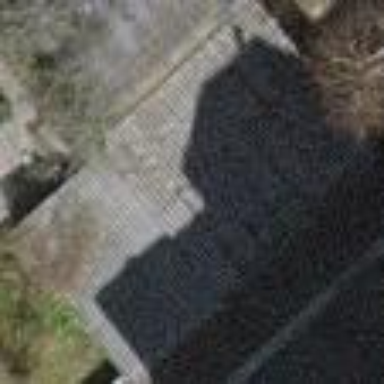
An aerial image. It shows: Garage with flat roof.